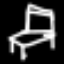
Label: chair